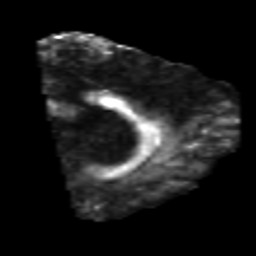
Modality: FA
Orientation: sagittal
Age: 39
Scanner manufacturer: philips
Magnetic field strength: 3 T
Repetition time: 7.768 s
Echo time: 0.1224 s